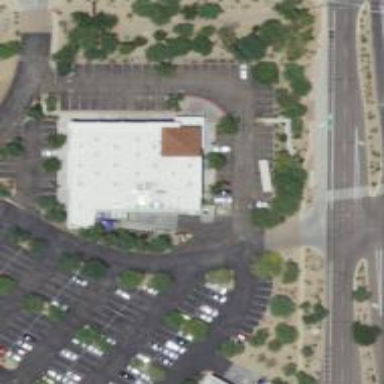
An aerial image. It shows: Pharmacy providing healthcare services.